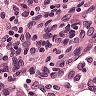
Metastatic tissue present: no